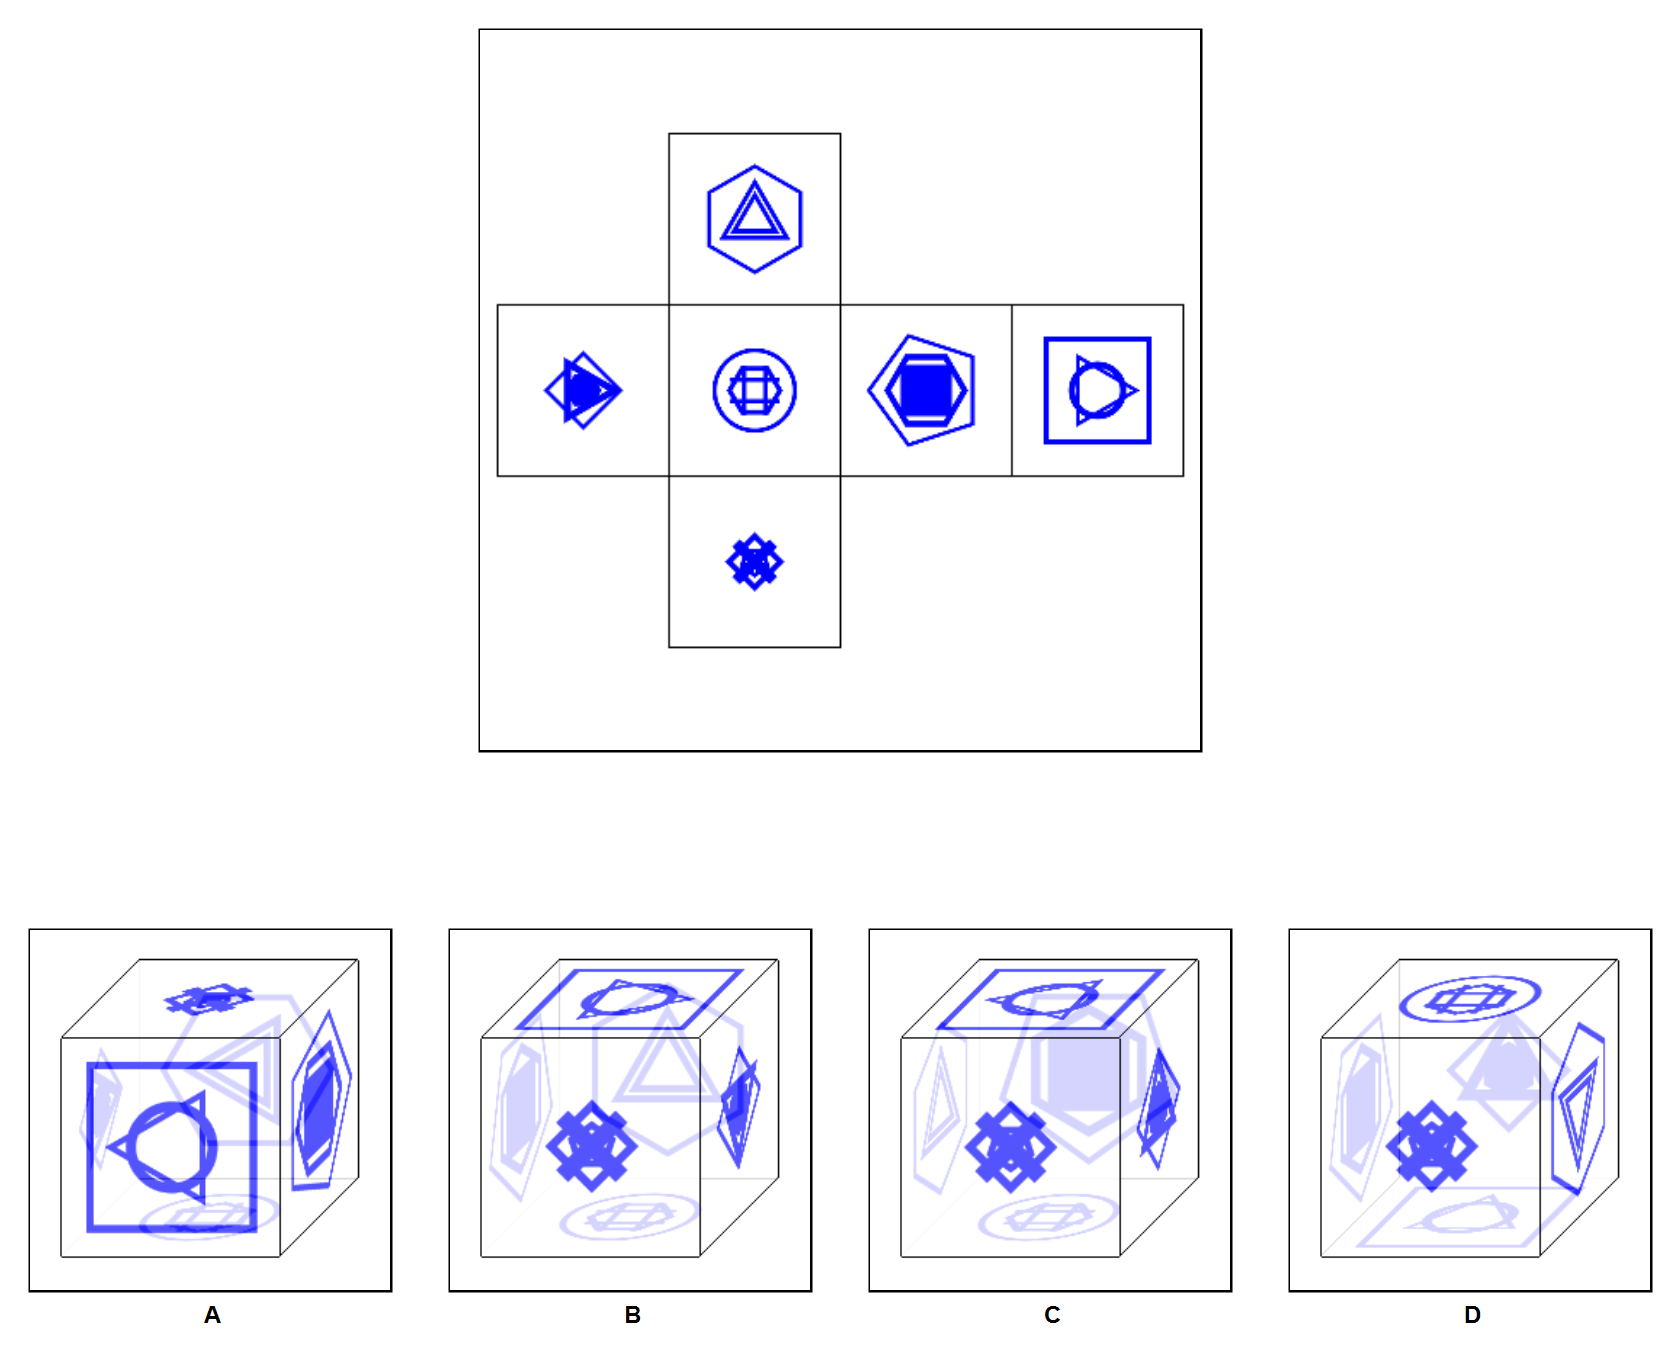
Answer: B